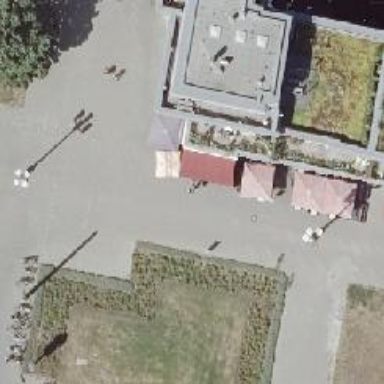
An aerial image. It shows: Café.